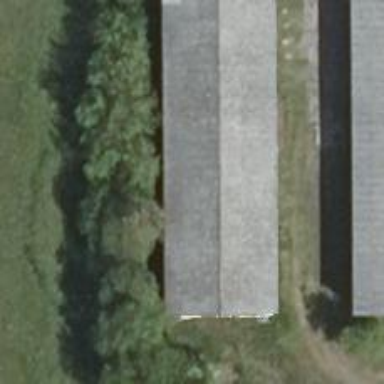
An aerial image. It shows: Gabled roof building with grey color. Its roof orientation is along the building.